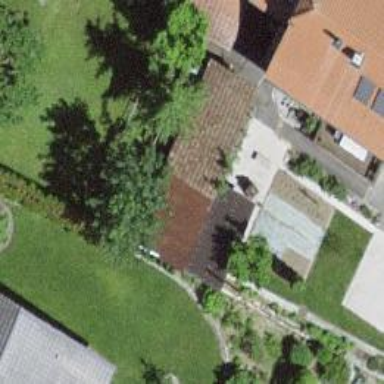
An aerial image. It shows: Barn.